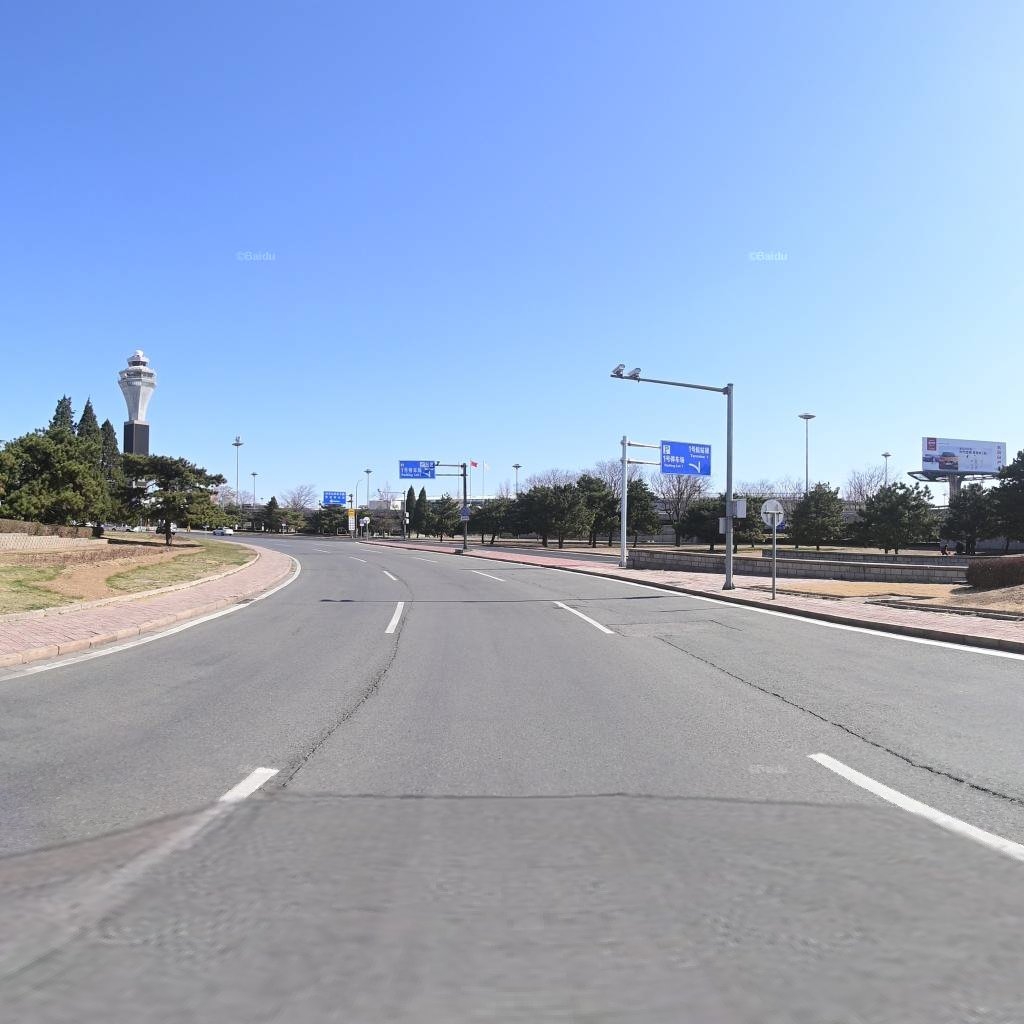
Region: Chaoyang
Road damage annotations: longitudinal crack, longitudinal crack